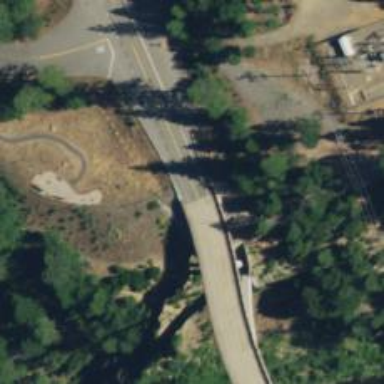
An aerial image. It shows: Viaduct bridge on primary highway.